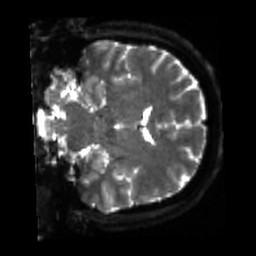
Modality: sbref
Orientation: coronal
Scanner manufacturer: siemens
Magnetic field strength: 3 T
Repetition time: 4 s
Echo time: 0.0594 s